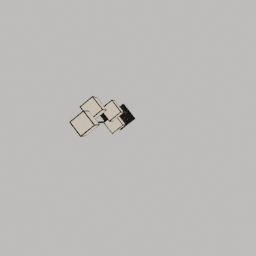
Label: lighting